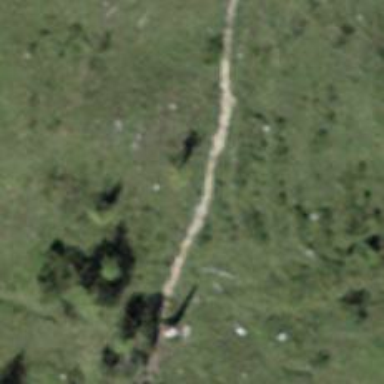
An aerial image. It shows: Path.